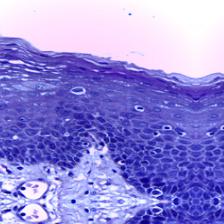
Diagnosis: Normal